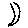
Label: moon